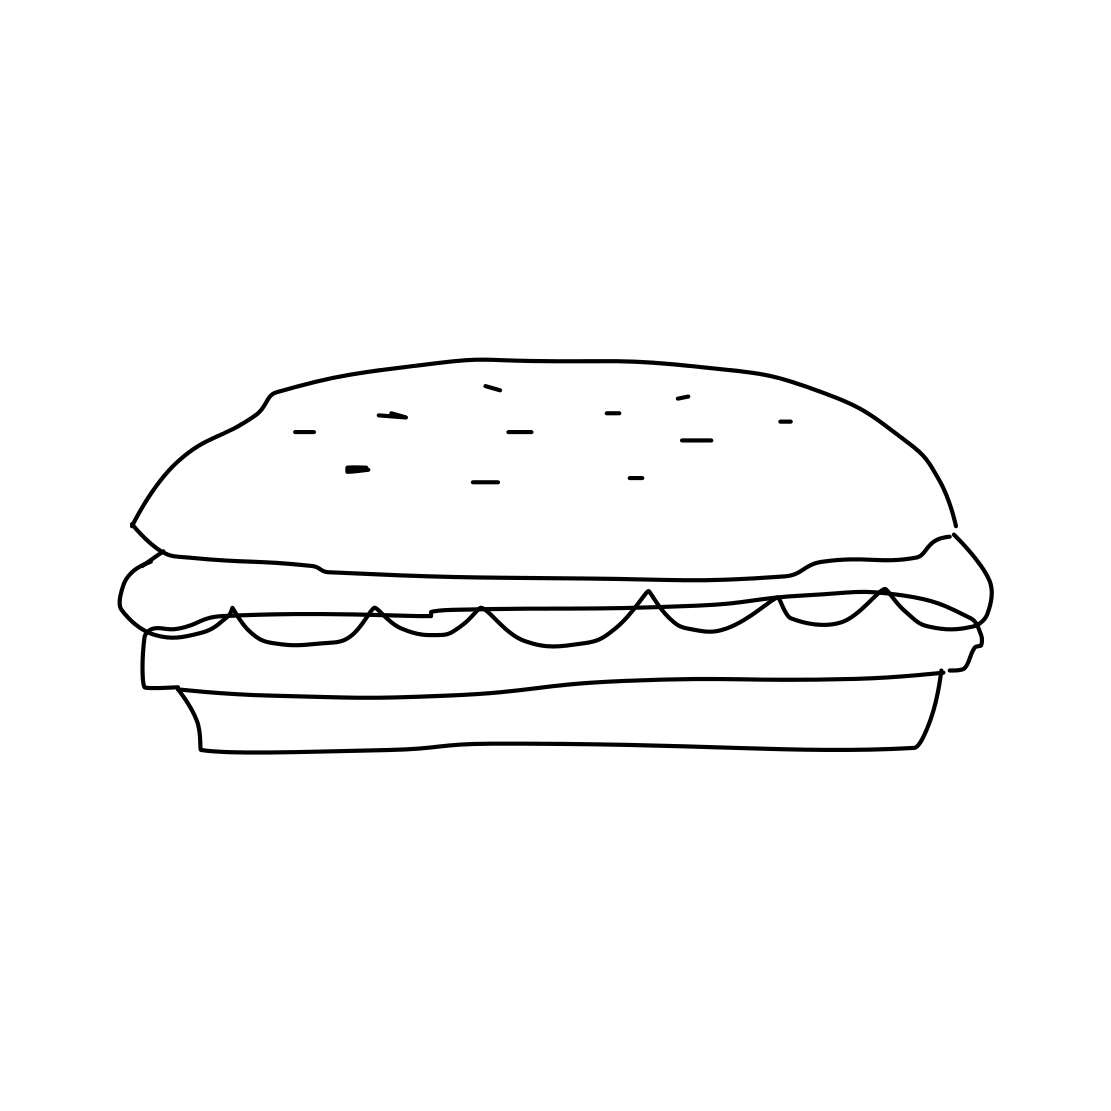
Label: hamburger